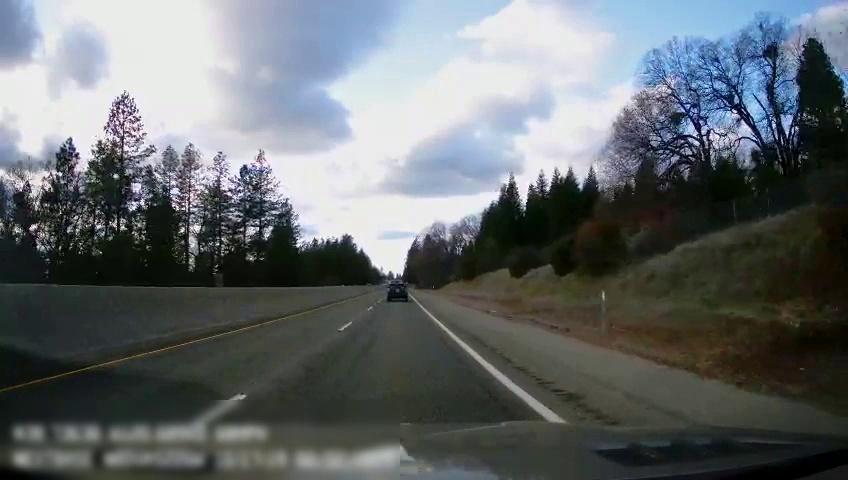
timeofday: Day
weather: Cloudy
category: Drivable Space
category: Vehicles | SUV
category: Lanes | Alternate Lane
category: Lanes | Current Lane
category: Lanes | Current Lane